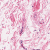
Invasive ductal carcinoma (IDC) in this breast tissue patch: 0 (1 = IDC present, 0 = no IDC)